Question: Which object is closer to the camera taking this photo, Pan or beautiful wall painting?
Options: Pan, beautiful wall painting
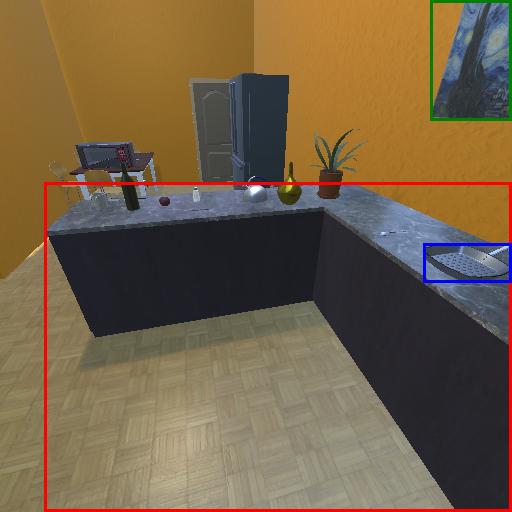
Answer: Pan